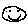
Label: smiley face